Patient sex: M
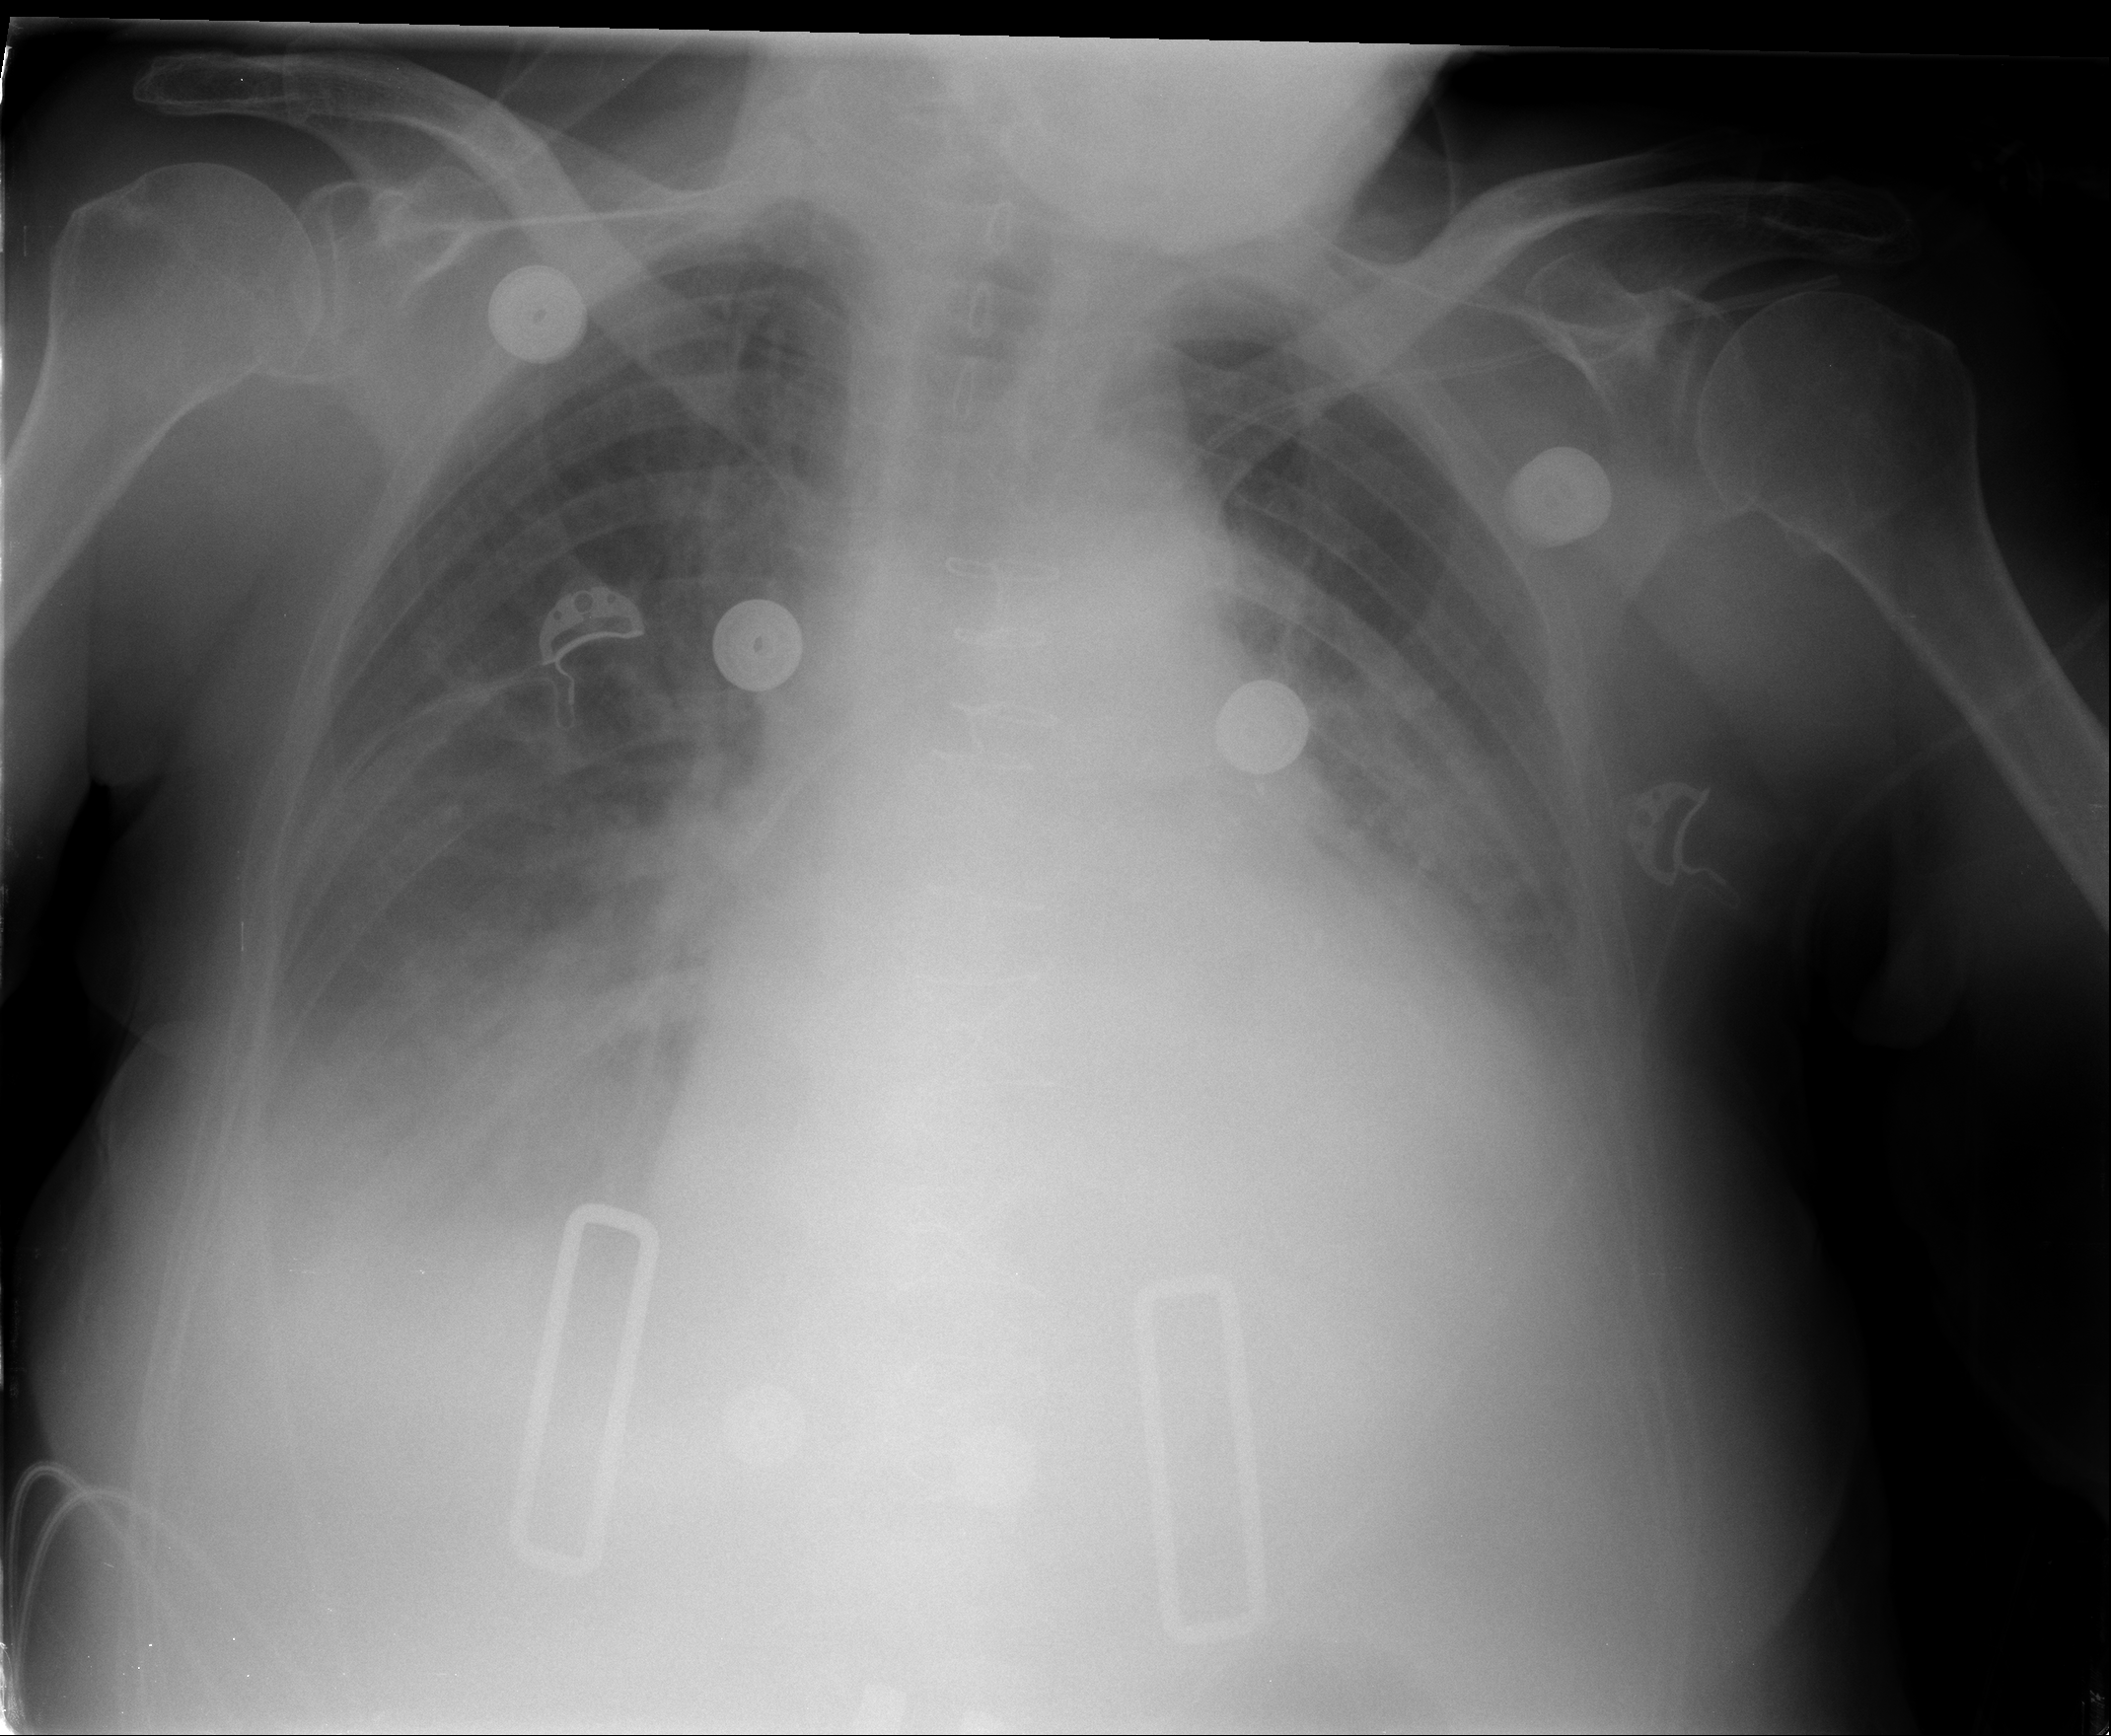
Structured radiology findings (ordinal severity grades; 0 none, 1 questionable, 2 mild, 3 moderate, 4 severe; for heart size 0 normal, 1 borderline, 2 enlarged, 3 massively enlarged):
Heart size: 2
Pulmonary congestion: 3
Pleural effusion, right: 2
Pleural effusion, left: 2
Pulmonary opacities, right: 2
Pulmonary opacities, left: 2
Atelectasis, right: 2
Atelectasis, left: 2